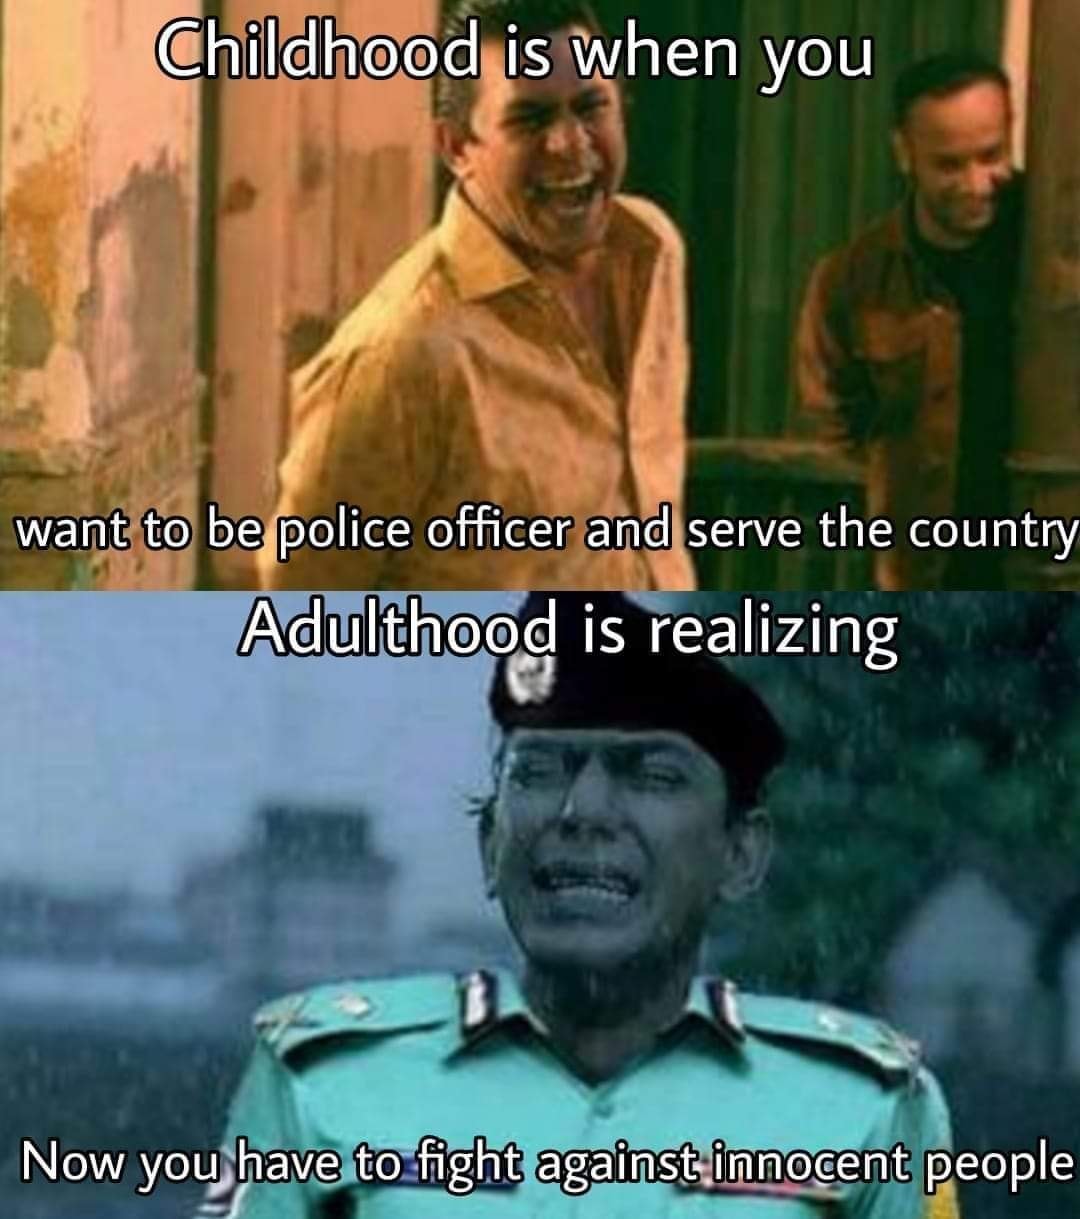
Caption: Childhood is when you  want to be police officer and serve the country    Adulthood is realizing Now you have to fight against innocent people
Label: hate